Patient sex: F
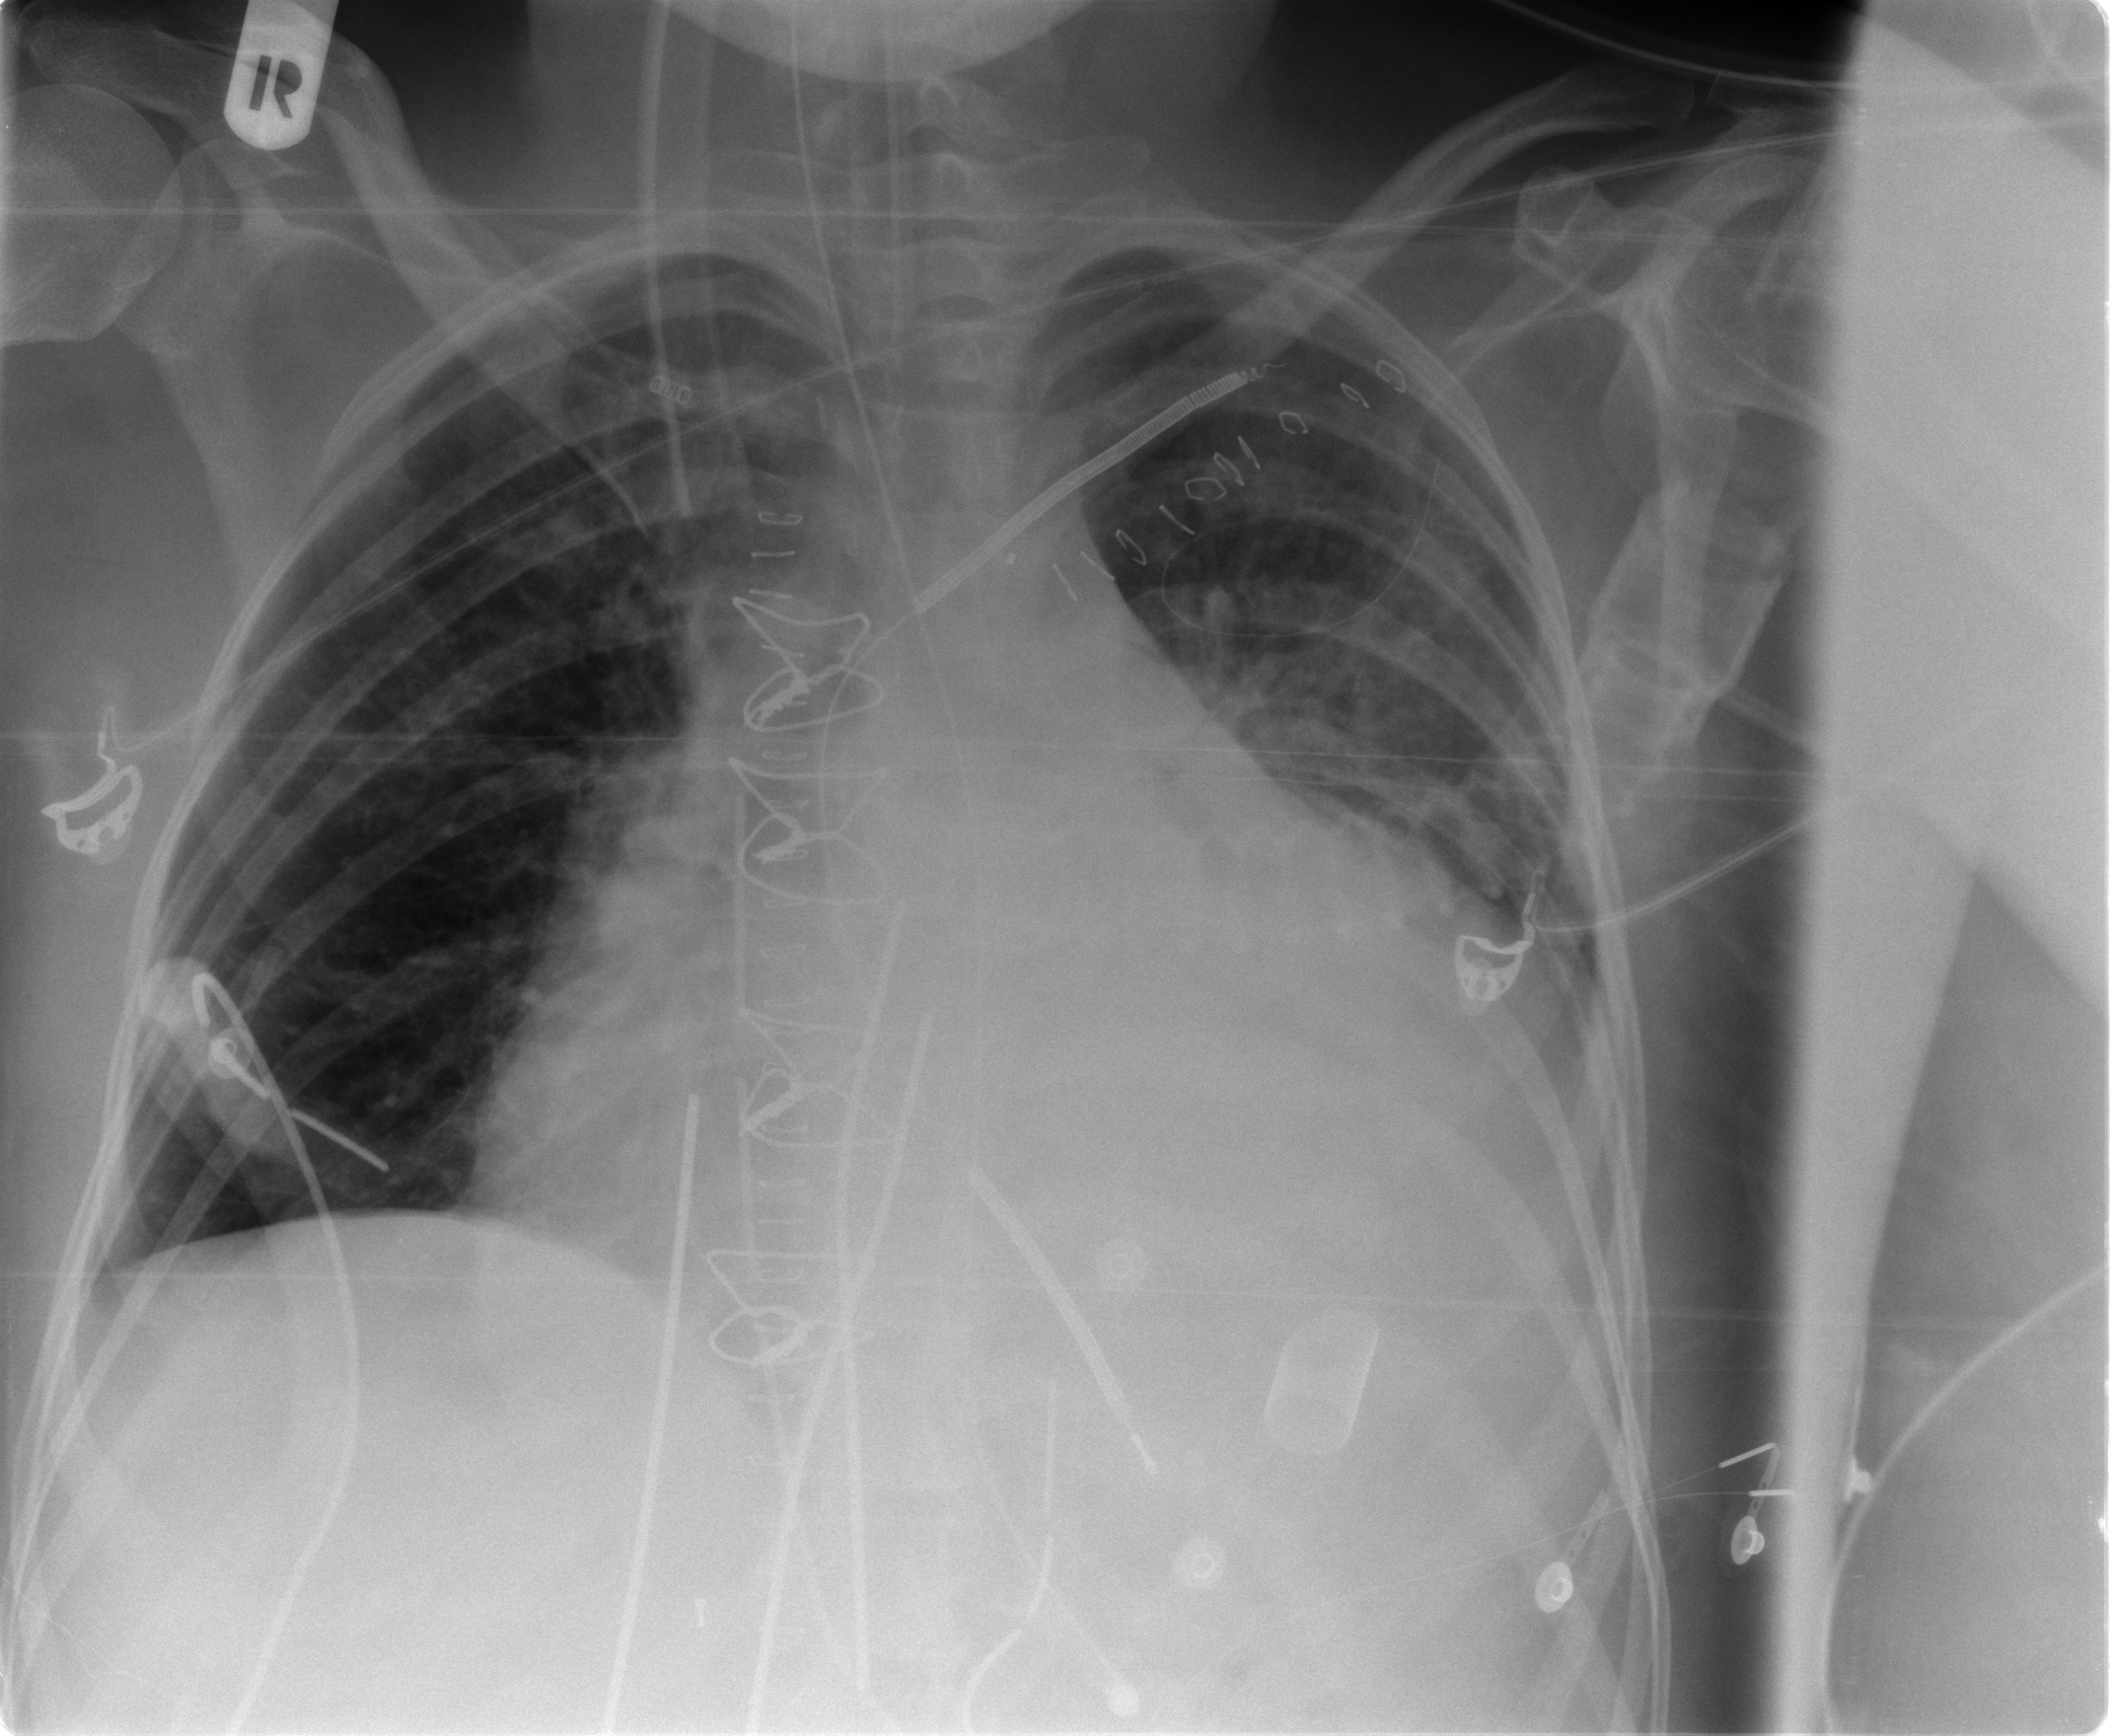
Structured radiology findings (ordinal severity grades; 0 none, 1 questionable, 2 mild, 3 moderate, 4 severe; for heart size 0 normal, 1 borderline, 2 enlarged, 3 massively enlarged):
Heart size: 3
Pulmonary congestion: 2
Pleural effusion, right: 0
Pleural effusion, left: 1
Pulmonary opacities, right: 0
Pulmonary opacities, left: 0
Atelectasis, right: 2
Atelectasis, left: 2